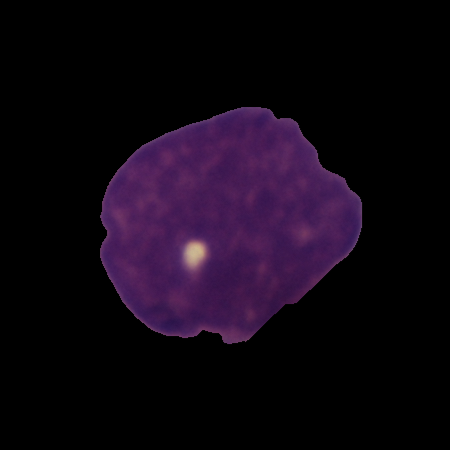
Label: cancer